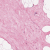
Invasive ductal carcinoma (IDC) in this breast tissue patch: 0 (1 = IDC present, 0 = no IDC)